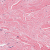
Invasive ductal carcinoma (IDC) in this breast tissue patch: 0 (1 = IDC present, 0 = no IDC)